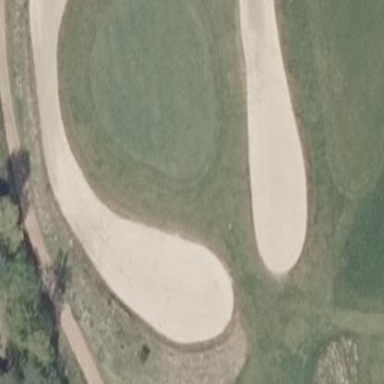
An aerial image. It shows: Golf green.